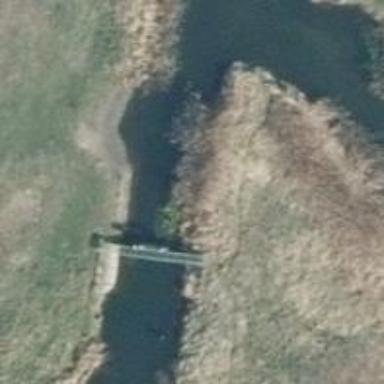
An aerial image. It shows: Weir along the waterway.